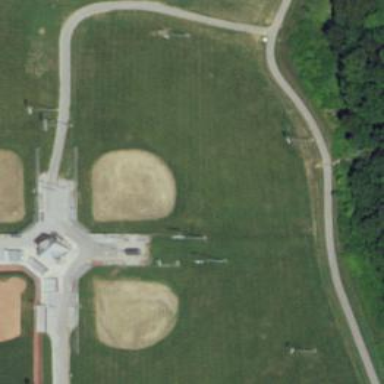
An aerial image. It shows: Softball pitch for leisure sports.